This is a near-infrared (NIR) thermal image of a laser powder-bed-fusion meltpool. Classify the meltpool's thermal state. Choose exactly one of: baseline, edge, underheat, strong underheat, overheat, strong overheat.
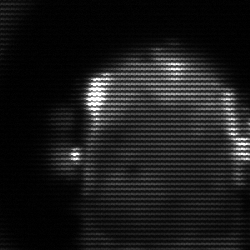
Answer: baseline